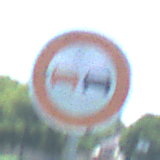
Verkehrszeichen: Ueberholverbot
Umgebung: Outdoor, Nature
Tageszeit: Midday
Wetter: Clear
Licht: Natural
Jahreszeit: Summer
Kontrast: HighContrast